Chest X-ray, PA view. Patient: 21 years old, sex M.
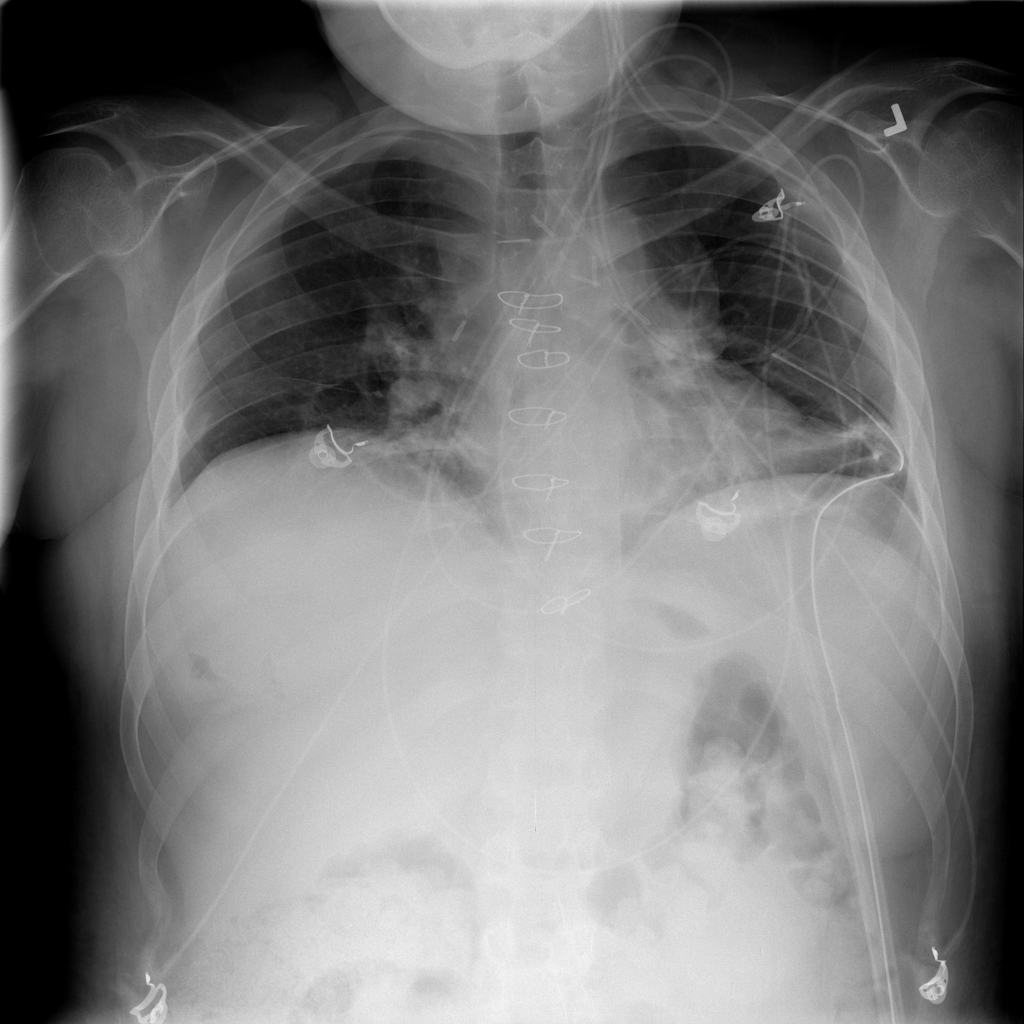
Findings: Atelectasis, Infiltration, Pleural_Thickening